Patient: sex F, age 82
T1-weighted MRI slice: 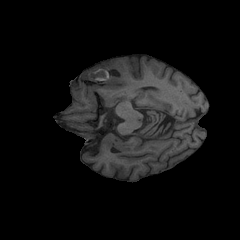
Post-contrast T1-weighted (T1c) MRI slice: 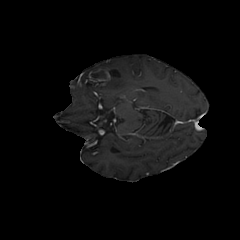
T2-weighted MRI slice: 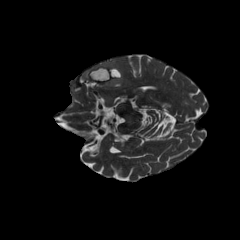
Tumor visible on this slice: yes
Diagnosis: Glioblastoma, IDH-wildtype
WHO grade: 4